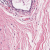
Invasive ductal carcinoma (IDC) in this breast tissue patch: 0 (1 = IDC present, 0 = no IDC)